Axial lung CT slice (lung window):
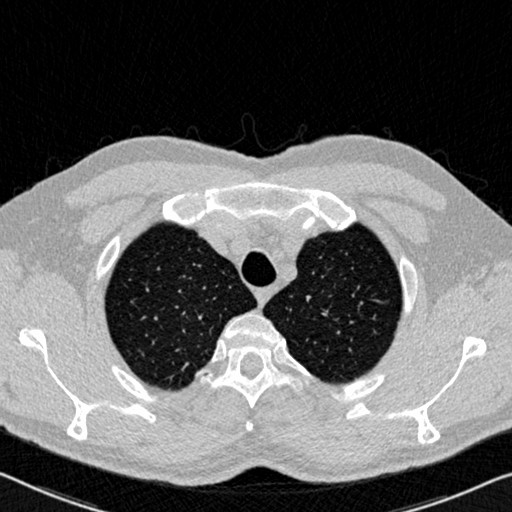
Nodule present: no